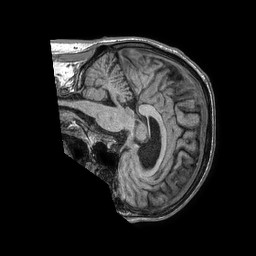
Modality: T1w
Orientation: sagittal
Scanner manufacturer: philips
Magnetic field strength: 1.5 T
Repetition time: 0.007695 s
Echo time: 0.003507 s